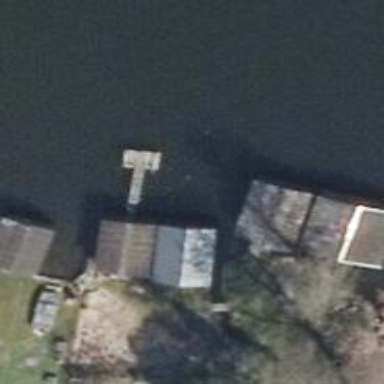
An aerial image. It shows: Man-made pier.